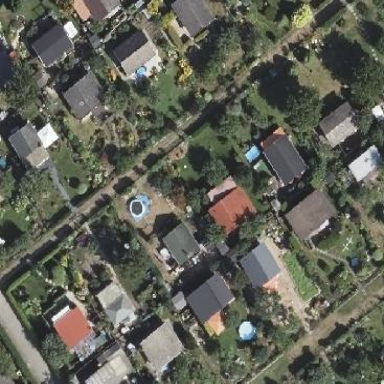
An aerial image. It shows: Plot in the allotments.